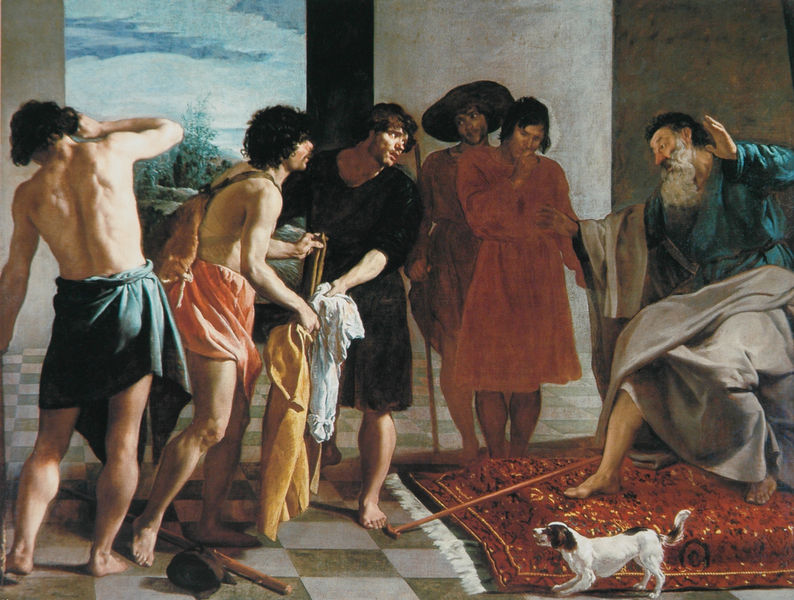
Titel: Josefs blutiger Rock wird Jakob gebracht
Künstler: Diego Rodríguez de Silva y Velázquez
Standort: Escorial
Institution: Kloster
Schlagwörter: baum, blau, dunkel, fuß, gemälde, gruppe, hand, haut, himmel, körper, lendenschurz, mann, meer, nackt, schatten, umhang, weiß, wolken, baden, bäume, gelb, grün, landschaft, menschen, see, sitzen, bewegung, blumen, braun, bunt, fenster, grau, haar, hell, holz, hut, hüte, kariert, kleid, licht, mä, männer, orange, raum, rücken, schwarz, stuhl, szene, säule, säulen, tür, ausblick, blick, haus, hund, rot, tier, tuch, wolke, gespräch, karo, malerei, muster, ornament, rock, schachbrett, schachbrettmuster, tanz, teppich, alt, bart, gesichter, hemd, jung, mütze, richter, schnurrbart, wand, architektur, arm, bibel, entsetzen, falten, halten, historie, inkarnat, kleidung, mensch, sehen, stehen, tod, trauer, vollbart, hände, innenraum, schauen, öl, natur, strauch, busch, sonne, boden, fransen, gewand, stoff, tücher, innen, klassizismus, locken, renaissance, stock, beine, aussicht, hündchen, bein, füße, ecke, liegen, italien, man, perspektive, unterhaltung, gehstock, stab, knaben, sonnenlicht, mauer, klein, fliessen, querformat, muskeln, handtuch, handtücher, halbnackt, waden, nachdenken, oberkörper, hutkrempe, krempe, tor, abwenden, bad, muskulös, spiel, fussboden, karos, barfuss, alter, antike, blenden, erschrecken, greis, lappen, durchblick, mantl, torso, schienbein, fliesen, knüppel, stöcke, mäntel, kacheln, mosaik, tasche, tizian, schachbrettboden, besuch, öffnung, jüngling, stäbe, jäger, blaugrün, mauern, axt, altes testament, toga, flehen, tempel, rucksack, brüder, sechs, steinboden, heilung, hirte, hirten, perser, sklaven, umhängetasche, weise, stecken, bellen, bitten, gläubige, josef, joseph, söhne, testament, kelidung, schwimmbad, nckt, baume, erkennen, krücken, kachelboden, jünglinge, wunder, überlegen, grübeln, zueinander, altertum, köter, hend, öffnunf, josef und seine brüder, veronese, salomon, richterspruch, kläffen, ablehnen, außenblick, bart alt jung, blau rot säule, josephsgeschichte, krückstock, raumillusion, stoffbahnen, teppichfransen, tuch jüngling, junge männer, hiob, nner, b#ume, barockgemälde, hynd, bellend, hundt